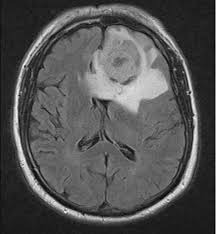
Label: meningioma